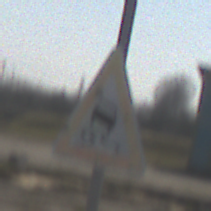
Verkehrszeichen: SchleuderOderRutschgefahr
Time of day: Midday
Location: Outdoor (Suburban)
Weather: PartlyCloudy
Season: NotSpecified
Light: Natural